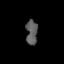
Tissue: lung
Cell type: Epithelial cells
Senescence score: 0.2435
Nuclear area (px): 274
Mean DAPI intensity: 92.128